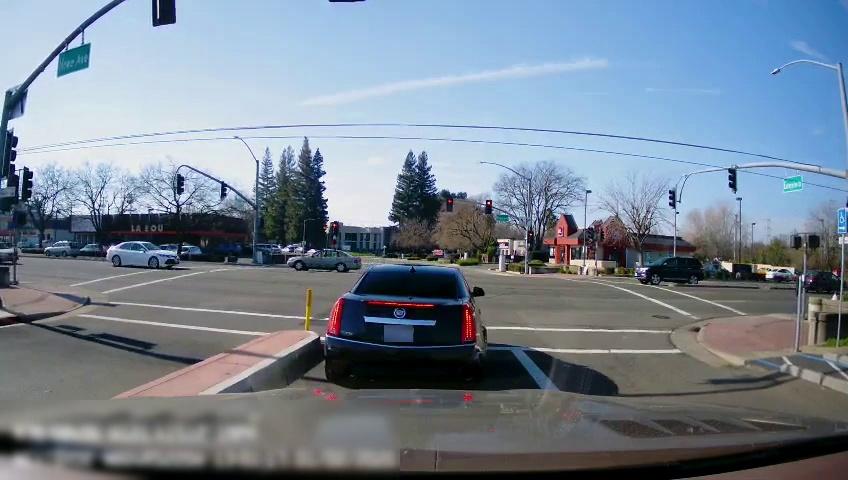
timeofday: Day
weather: Sunny
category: Drivable Space
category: Vehicles | SUV
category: Vehicles | Car
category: Vehicles | Car
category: Vehicles | Car
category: Vehicles | Car
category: Vehicles | Car
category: Vehicles | Car
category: Vehicles | Car
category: Vehicles | Car
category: Vehicles | Car
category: Lanes | Opposite Lane
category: Lanes | Current Lane
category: Traffic | Lights
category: Traffic | Lights
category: Traffic | Signs
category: Traffic | Lights
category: Traffic | Lights
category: Traffic | Lights
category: Traffic | Lights
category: Traffic | Lights
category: Traffic | Lights
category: Traffic | Lights
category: Traffic | Lights
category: Traffic | Signs
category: Traffic | Lights
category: Traffic | Lights
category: Traffic | Lights
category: Traffic | Signs
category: Traffic | Lights
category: Traffic | Lights
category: Traffic | Signs
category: Traffic | Lights
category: Traffic | Lights